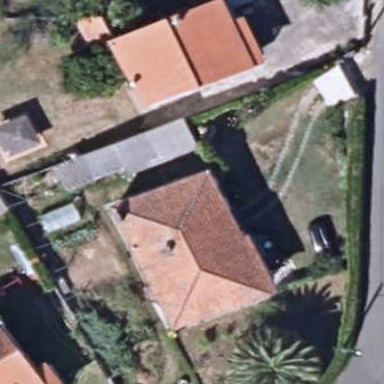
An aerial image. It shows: Simple house.